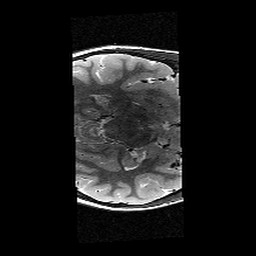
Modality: T2w
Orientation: axial
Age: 11
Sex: female
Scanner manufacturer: siemens
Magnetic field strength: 3 T
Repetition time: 9.23 s
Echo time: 0.067 s